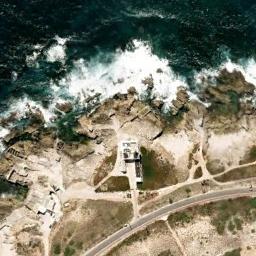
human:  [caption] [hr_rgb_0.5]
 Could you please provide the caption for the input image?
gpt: There are some buildings and roads beside the beach, And the color of the seawater is deep green .

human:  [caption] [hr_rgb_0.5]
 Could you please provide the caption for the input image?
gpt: There are white waves near the beach .

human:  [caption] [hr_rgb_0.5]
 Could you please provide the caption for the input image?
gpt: The type of beach is rocky coast and some eroded stones are on the beach .

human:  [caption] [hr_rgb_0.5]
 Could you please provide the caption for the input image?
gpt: Brown and white intersecting coasts stretch towards deep blue waters .

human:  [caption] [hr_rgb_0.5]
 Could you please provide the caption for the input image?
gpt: There are some roads near the beach .